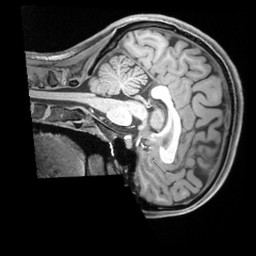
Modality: T1w
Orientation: sagittal
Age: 21
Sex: female
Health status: ill
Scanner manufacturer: siemens
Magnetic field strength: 3 T
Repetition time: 2.2 s
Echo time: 0.00218 s